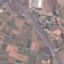
Label: Highway